Question: Using iOS 8.0.
I am using 'Google API' for getting the location.and I want to reduce the coding using NSPredicate and KeyPath.
I am using below link for getting the google response,
<URL>
Using answer of user @''.
If I would a Sql developer I would write a query like,
'''
1. (select address_components from MAIN_TABLE where types like 'postal_code') from this I will get NAME_TABLE rows.
2.select long_name from NAME_TABLE where types like 'locality'
'''
For that I am using below code,After watching the 's answer I have changed the coding like this
'''
NSArray *addressArray = json[@"results"];
NSPredicate *predicateForTypes=[NSPredicate predicateWithFormat:@"(types CONTAINS 'postal_code')"];
addressArray=([addressArray filteredArrayUsingPredicate:predicateForTypes][0])[@"address_components"];
NSPredicate *predicateForCity=[NSPredicate predicateWithFormat:@"(types CONTAINS 'locality')"];
NSString *cityName=([addressArray filteredArrayUsingPredicate:predicateForCity][0])[@"long_name"];
'''
I have below JSON...
'''
{
"address_components" = (
{
"long_name" = 221;
"short_name" = 221;
types = (
"street_number"
);
},
{
"long_name" = "Juniper Drive";
"short_name" = "Juniper Dr";
types = (
route
);
},
{
"long_name" = "North Kingstown";
"short_name" = "North Kingstown";
types = (
locality,
political
);
},
{
"long_name" = "Washington County";
"short_name" = "Washington County";
types = (
"administrative_area_level_2",
political
);
},
{
"long_name" = "Rhode Island";
"short_name" = RI;
types = (
"administrative_area_level_1",
political
);
},
{
"long_name" = "United States";
"short_name" = US;
types = (
country,
political
);
},
{
"long_name" = 02852;
"short_name" = 02852;
types = (
"postal_code"
);
},
{
"long_name" = 4308;
"short_name" = 4308;
types = (
"postal_code_suffix"
);
}
);
"formatted_address" = "221 Juniper Drive, North Kingstown, RI 02852, USA";
geometry = {
location = {
lat = "41.577761";
lng = "-71.468383";
};
"location_type" = ROOFTOP;
viewport = {
northeast = {
lat = "41.5791099802915";
lng = "-71.46703401970849";
};
southwest = {
lat = "41.5764120197085";
lng = "-71.4697319802915";
};
};
};
"place_id" = ChIJ563yzFex5YkRujoi28Fvzvo;
types = (
"street_address"
);
},
{
"address_components" = (
{
"long_name" = "North Kingstown";
"short_name" = "North Kingstown";
types = (
locality,
political
);
},
{
"long_name" = "Washington County";
"short_name" = "Washington County";
types = (
"administrative_area_level_2",
political
);
},
{
"long_name" = "Rhode Island";
"short_name" = RI;
types = (
"administrative_area_level_1",
political
);
},
{
"long_name" = "United States";
"short_name" = US;
types = (
country,
political
);
}
);
"formatted_address" = "North Kingstown, RI, USA";
geometry = {
bounds = {
northeast = {
lat = "41.<PHONE>";
lng = "-71.<PHONE>";
};
southwest = {
lat = "41.497126";
lng = "-71.52244109999999";
};
};
location = {
lat = "41.<PHONE>";
lng = "-71.<PHONE>";
};
"location_type" = APPROXIMATE;
viewport = {
northeast = {
lat = "41.<PHONE>";
lng = "-71.<PHONE>";
};
southwest = {
lat = "41.497126";
lng = "-71.52244109999999";
};
};
};
"place_id" = "ChIJgWUP-V-x5YkRO7Zie7NXWsI";
types = (
locality,
political
);
},2nd JSON Object, 3rd JSON Object ,......,....
'''

This is how can we brake the problems......I have mentioned this in @ztan's answer, please have a look, It would be beneficial.
please see my second comment.......:)
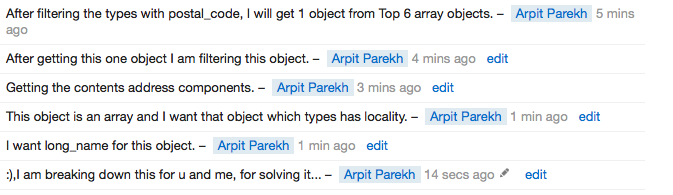
Answer: You can do the following:
'''
NSArray *addressArray = resultDict[@"results"];
NSPredicate *predicateFromTypes=[NSPredicate predicateWithFormat:@"(types CONTAINS 'postal_code') AND (types CONTAINS 'locality')"];
NSLog(@"
%@", [addressArray[0][@"address_components"] filteredArrayUsingPredicate:predicateFromTypes][0][@"long_name"]);
'''